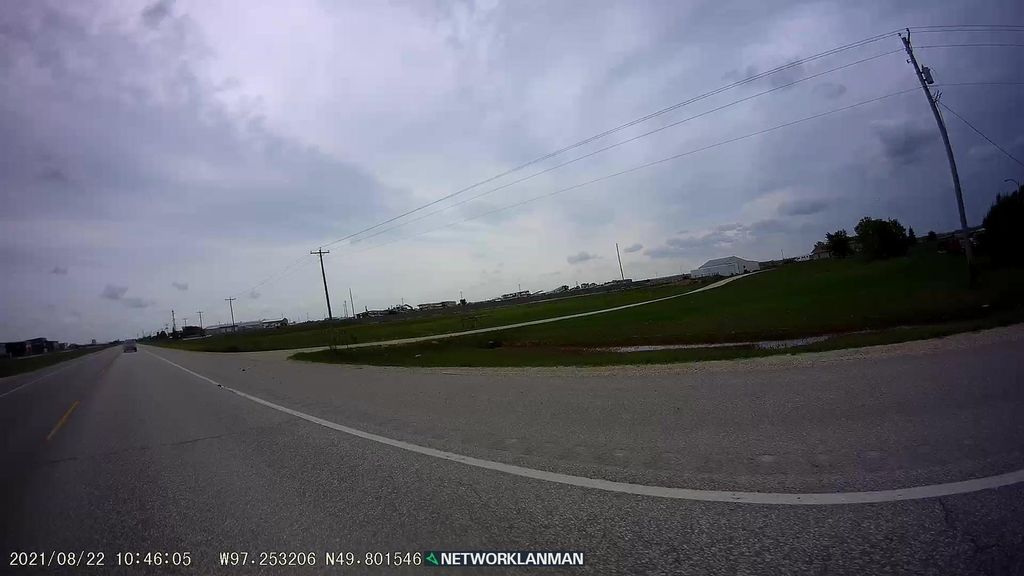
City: winnipeg